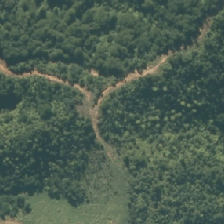
Land cover: broadleaved_indigenous_hardwood